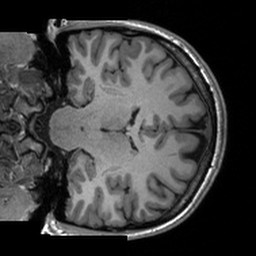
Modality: T1w
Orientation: coronal
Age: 24
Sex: female
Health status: healthy
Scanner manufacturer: siemens
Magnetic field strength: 3 T
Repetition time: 2 s
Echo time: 0.00197 s